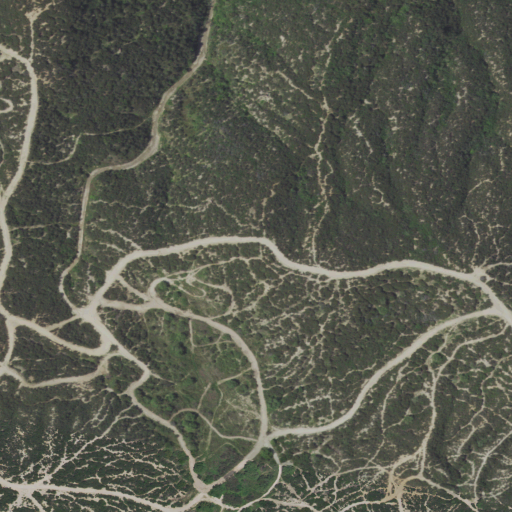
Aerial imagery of mountain in California named Mormon Battalion Mountain containing only shrub